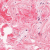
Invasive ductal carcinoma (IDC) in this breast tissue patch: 0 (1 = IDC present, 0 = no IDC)